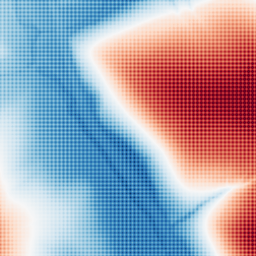
Category: trend_removal
Decomposition family: polynomial
Decomposition parameters: degree: 2
Upsampling method: sinc_hamming
Upsampling parameters: scale: 4
kernel_size: 4
Upsampling scale: 4